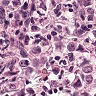
Metastatic tissue present: yes